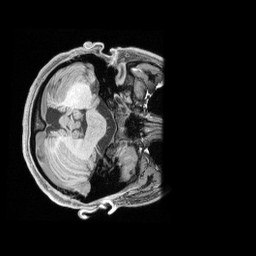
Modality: T1w
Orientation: axial
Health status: healthy
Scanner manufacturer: siemens
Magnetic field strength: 3 T
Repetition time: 2.4 s
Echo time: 0.00201 s